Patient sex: F
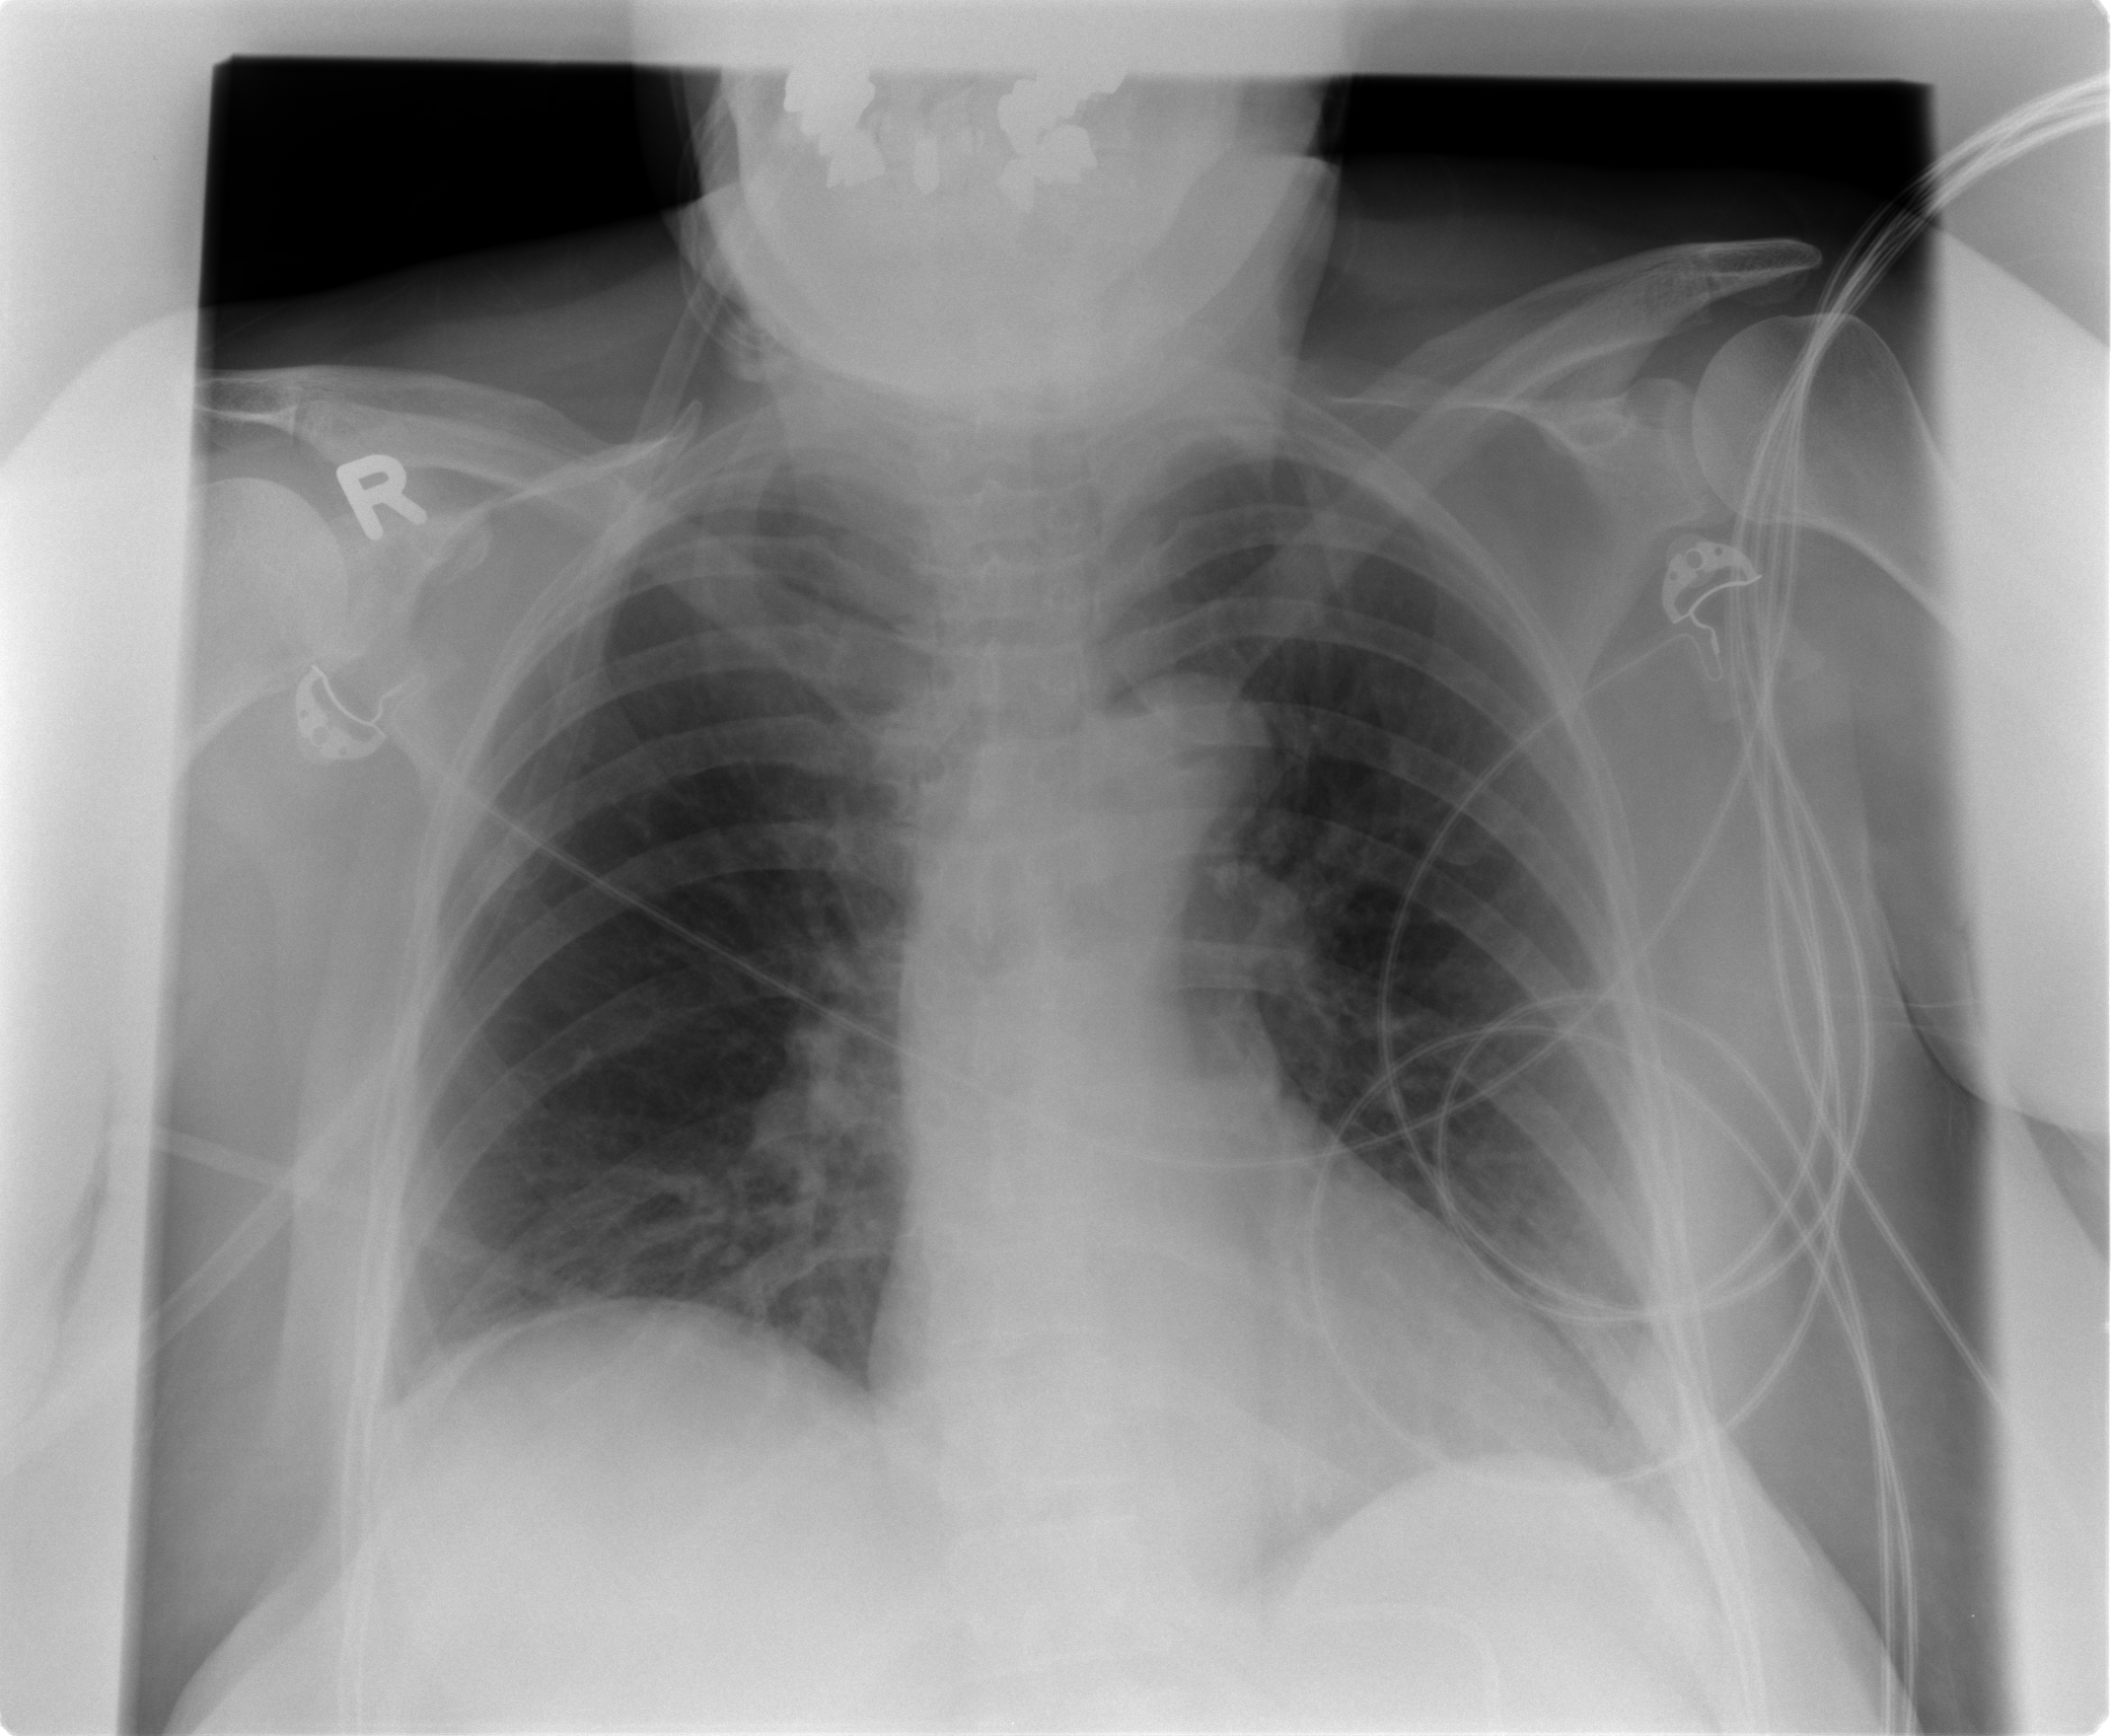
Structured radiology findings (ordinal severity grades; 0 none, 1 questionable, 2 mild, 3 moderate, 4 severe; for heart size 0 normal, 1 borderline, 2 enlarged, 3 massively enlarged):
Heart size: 0
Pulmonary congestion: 0
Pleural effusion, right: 1
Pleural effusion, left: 0
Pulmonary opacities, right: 0
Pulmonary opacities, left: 0
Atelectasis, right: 1
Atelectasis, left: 1